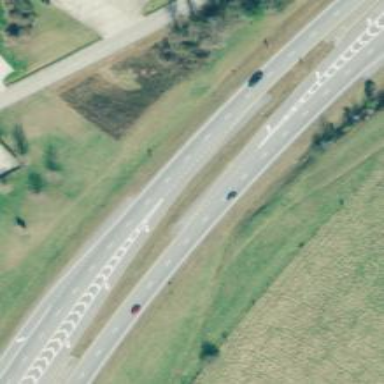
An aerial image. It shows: Trunk highway.